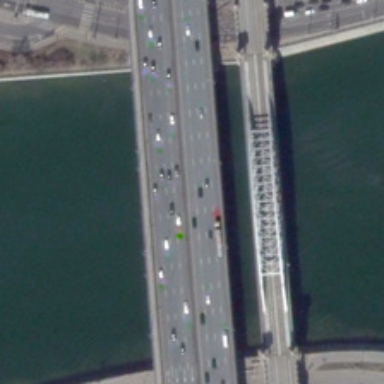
A bridge connects the two sides of the river .